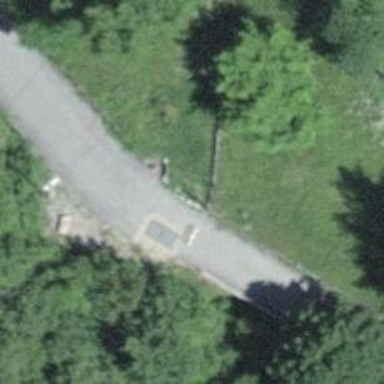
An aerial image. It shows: Cycle barrier.